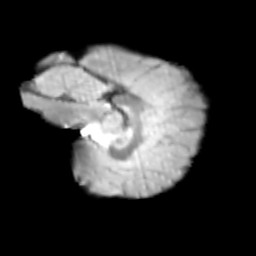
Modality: T2w
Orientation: sagittal
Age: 14
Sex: female
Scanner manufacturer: siemens
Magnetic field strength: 3 T
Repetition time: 3.8 s
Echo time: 0.07 s